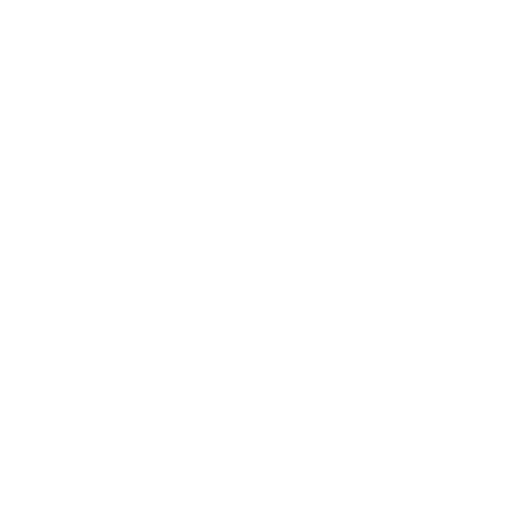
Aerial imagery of mountain in Alaska named Berry Knoll containing only unknown